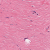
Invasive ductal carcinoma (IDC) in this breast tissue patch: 0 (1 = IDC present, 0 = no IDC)